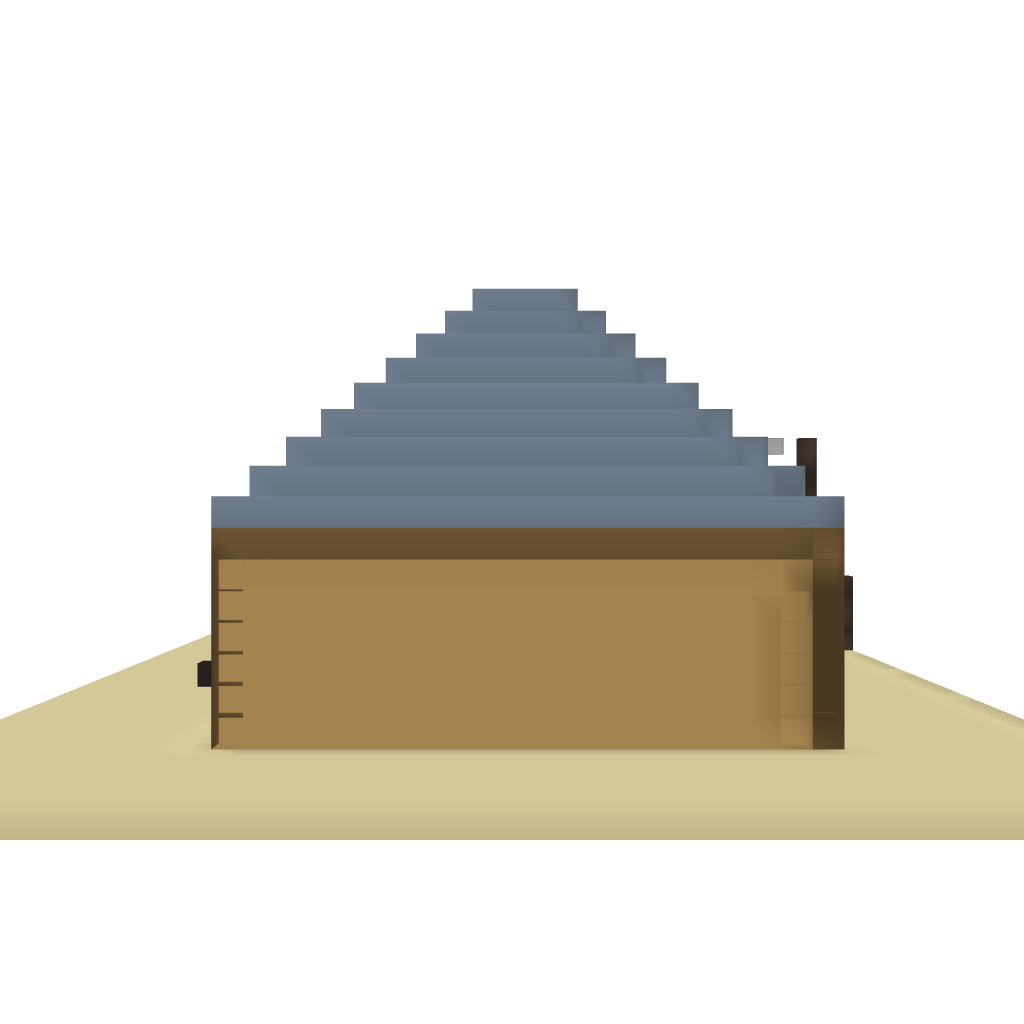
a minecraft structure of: old and new house